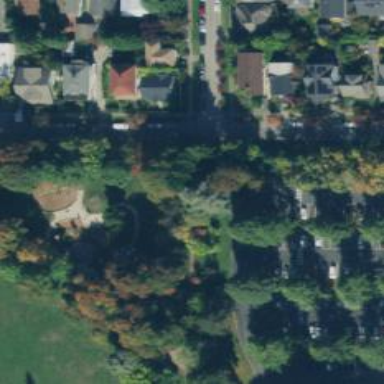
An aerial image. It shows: Residential road with separate sidewalk.